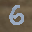
Label: 6